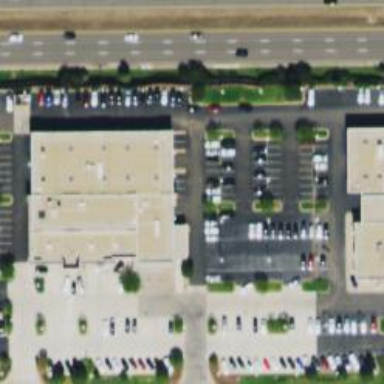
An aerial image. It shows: Retail building that houses car shop.